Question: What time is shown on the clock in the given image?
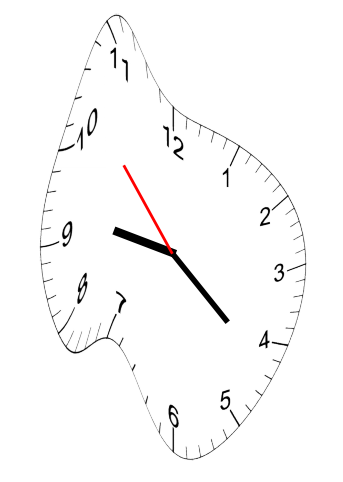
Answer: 09:21:53